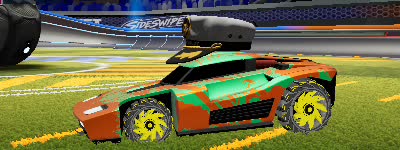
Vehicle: breakout